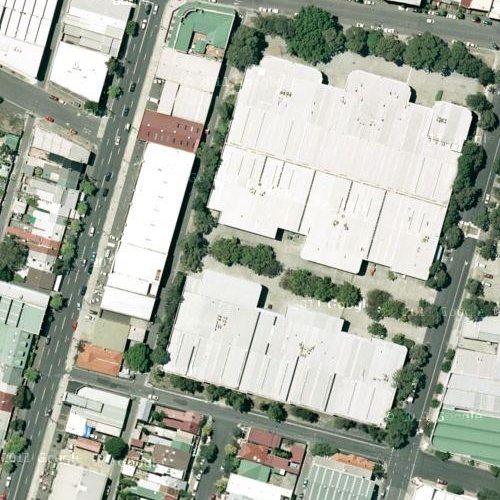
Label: sydney